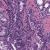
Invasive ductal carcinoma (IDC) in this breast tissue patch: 0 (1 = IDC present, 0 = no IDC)